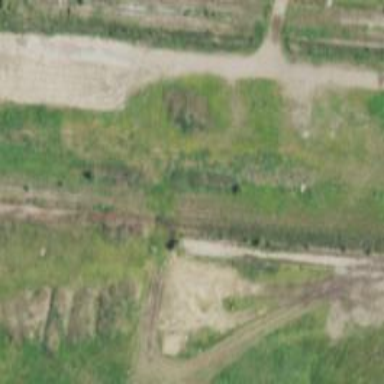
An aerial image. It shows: Disused railway spur.